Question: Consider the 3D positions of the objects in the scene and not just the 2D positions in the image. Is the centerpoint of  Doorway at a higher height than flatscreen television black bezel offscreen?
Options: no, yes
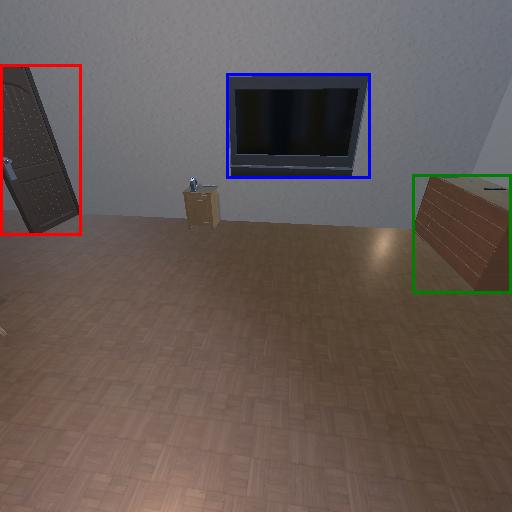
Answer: no